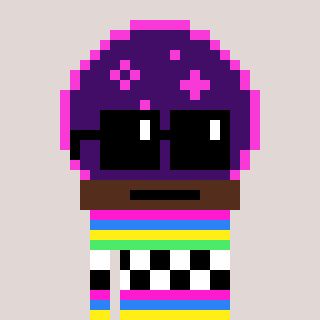
a pixel art character with square black sunglasses, a crystalball-shaped head and a gold-colored body on a warm background